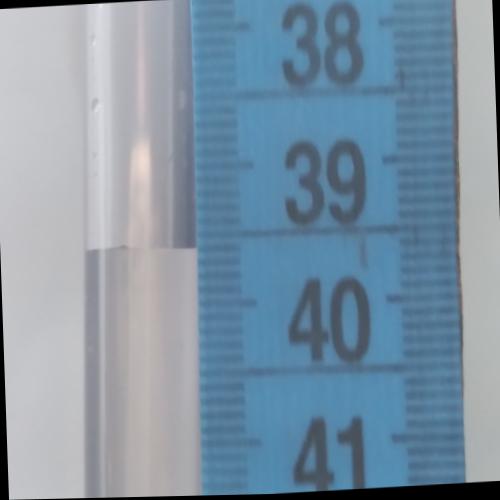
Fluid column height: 39.6 cm